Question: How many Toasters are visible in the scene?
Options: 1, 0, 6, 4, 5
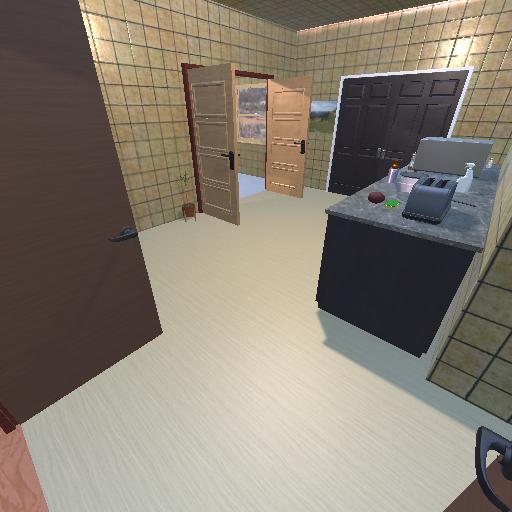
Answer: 1